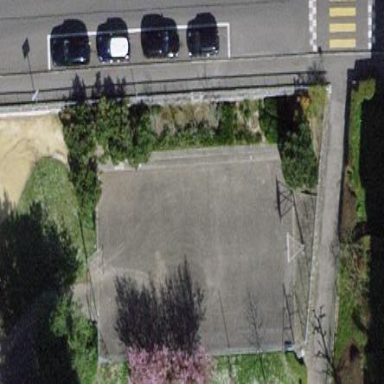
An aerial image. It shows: Asphalt basketball court on pitch.